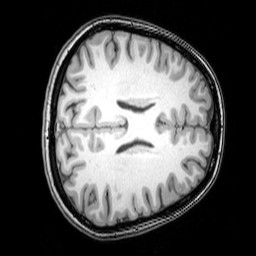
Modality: T1w
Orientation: axial
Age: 24
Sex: female
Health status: healthy
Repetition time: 0.081 s
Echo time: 0.037 s